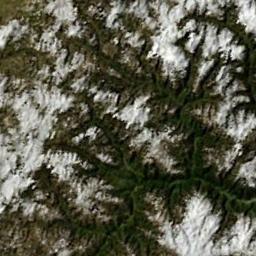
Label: snowberg